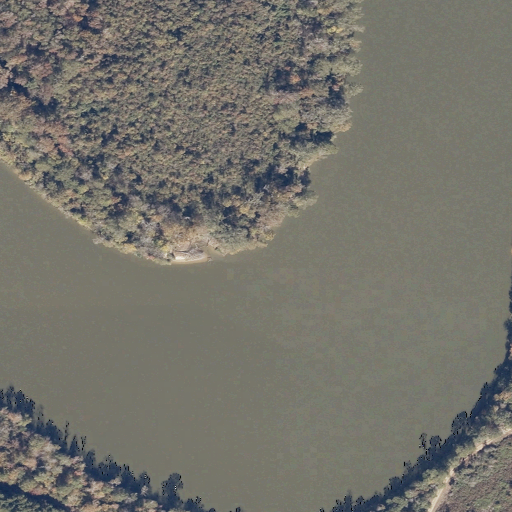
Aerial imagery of cape in Alabama named Bartees Point containing open water, woody wetlands, mixed forest, and deciduous forest